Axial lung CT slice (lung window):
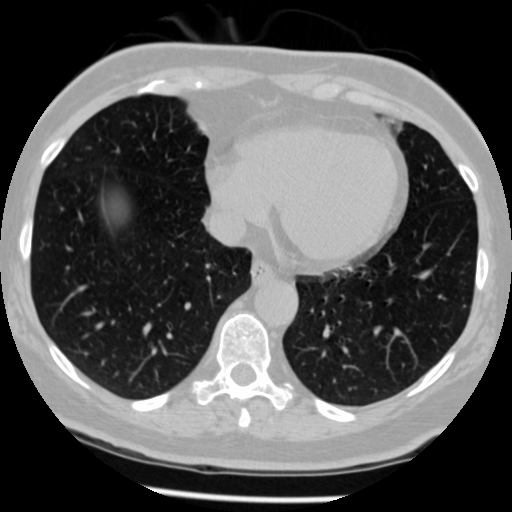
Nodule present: no